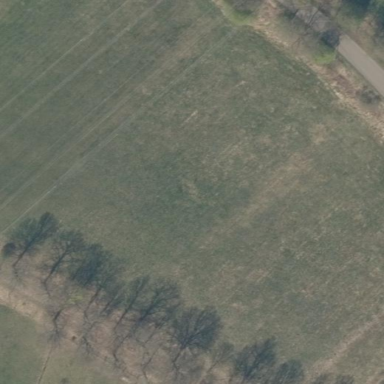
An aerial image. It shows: Beautiful meadow.